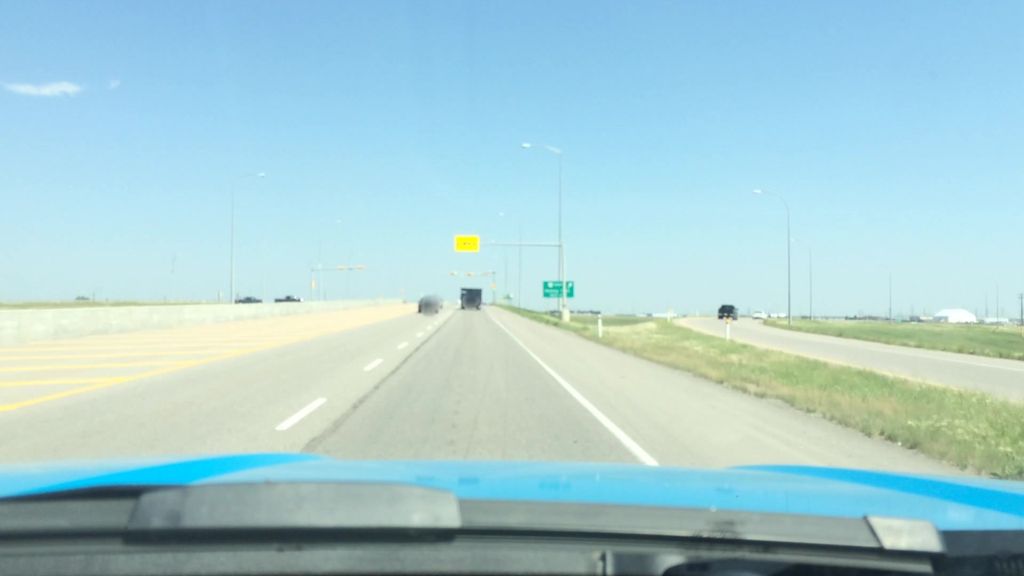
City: calgary